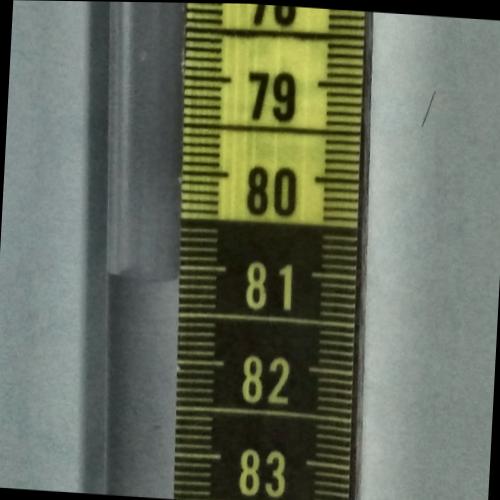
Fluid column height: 81.1 cm